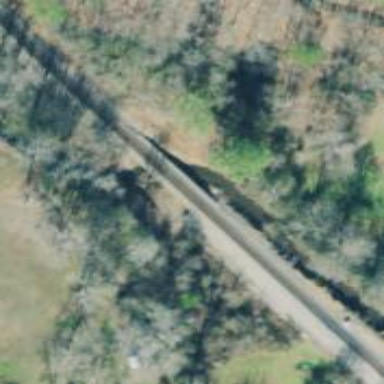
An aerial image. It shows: Railway bridge.